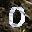
Label: 0